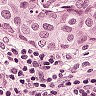
Metastatic tissue present: yes